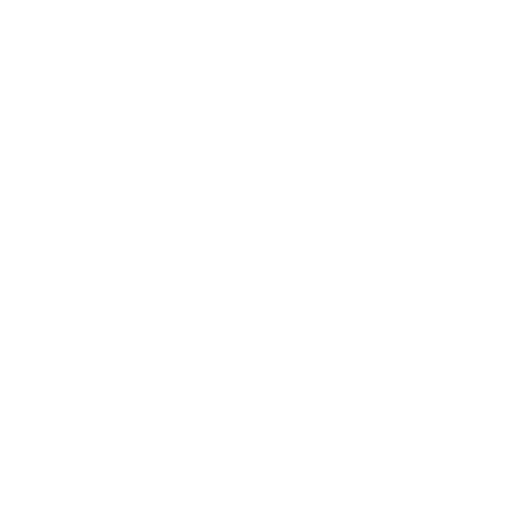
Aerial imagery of mountain in Alaska named Dolomi Mountain containing only unknown